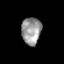
Tissue: prostate
Cell type: Epithelial cells
Senescence score: 0.323
Nuclear area (px): 523
Mean DAPI intensity: 152.543